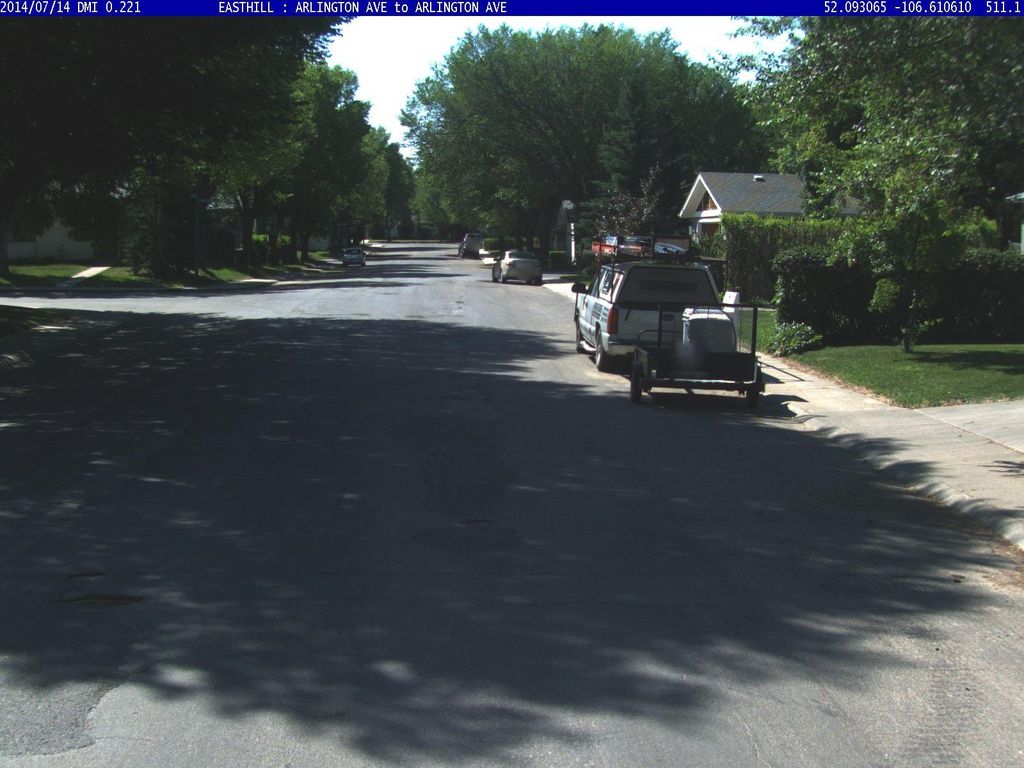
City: saskatoon